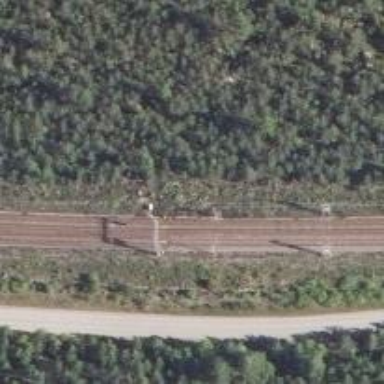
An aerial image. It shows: Railway signal.